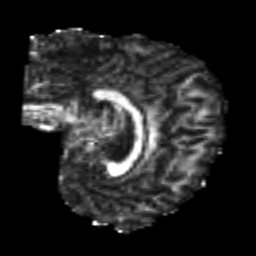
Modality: FA
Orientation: sagittal
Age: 21
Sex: male
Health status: healthy
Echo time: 0.074 s